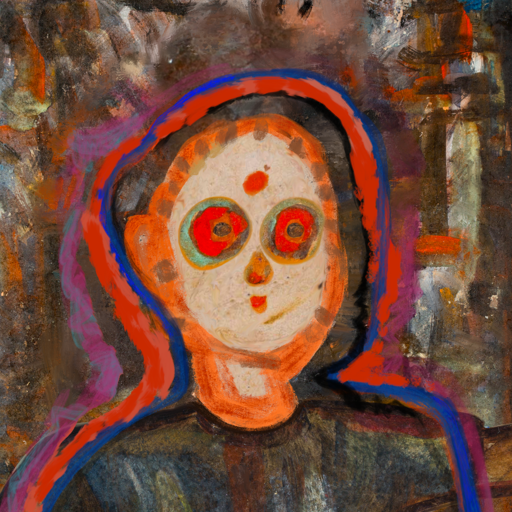
Background: GypsyQueen, Head And Neck Front: Rupkatha, Face Front: Sisters, Bust: Mosgoul, Hair Front: Experience, Head Accessory: Blank, Second Necklace: Blank, Necklace: Blank, Baby: Blank